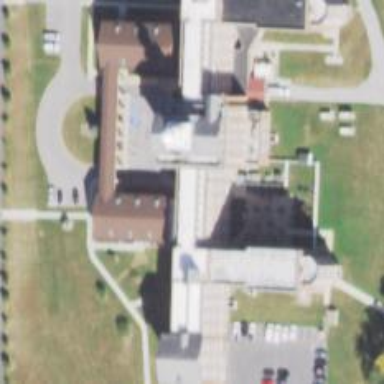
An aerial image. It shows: Hospital building with medical facilities.